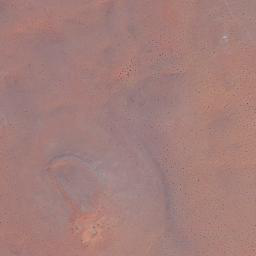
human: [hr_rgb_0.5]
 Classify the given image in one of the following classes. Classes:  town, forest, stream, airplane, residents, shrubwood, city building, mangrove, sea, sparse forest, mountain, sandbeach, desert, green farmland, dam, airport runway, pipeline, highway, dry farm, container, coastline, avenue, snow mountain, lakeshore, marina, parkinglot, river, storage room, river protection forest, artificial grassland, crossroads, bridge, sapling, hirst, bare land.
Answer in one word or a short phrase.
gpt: desert